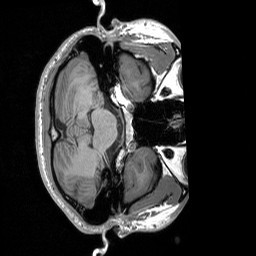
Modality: T1w
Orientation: axial
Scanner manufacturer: siemens
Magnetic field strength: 3 T
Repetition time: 1.76 s
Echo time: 0.0022 s